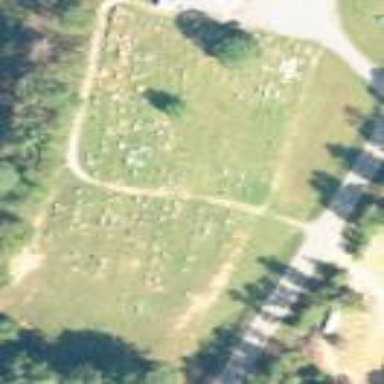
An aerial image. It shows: Grave yard.